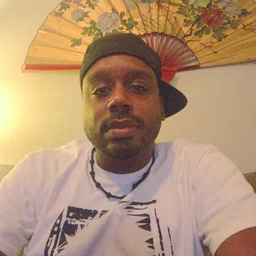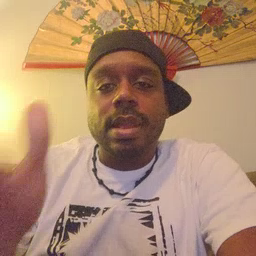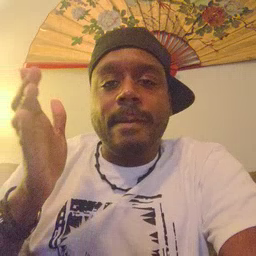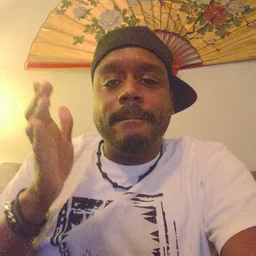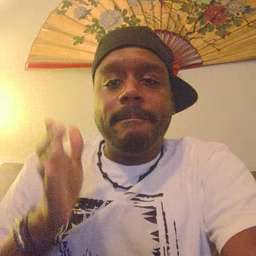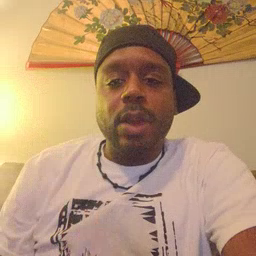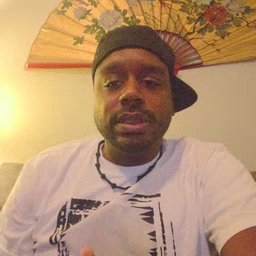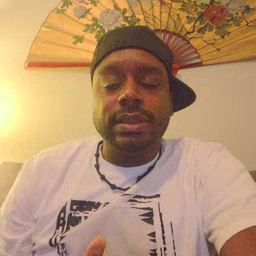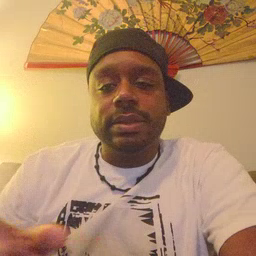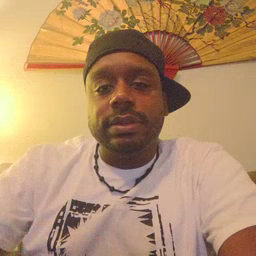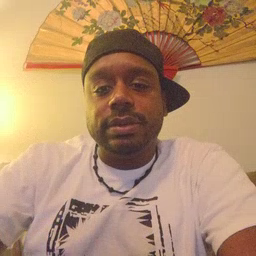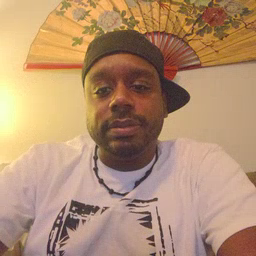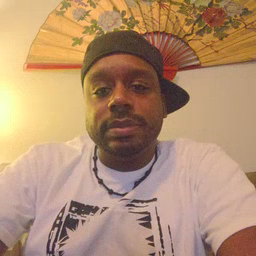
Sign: person